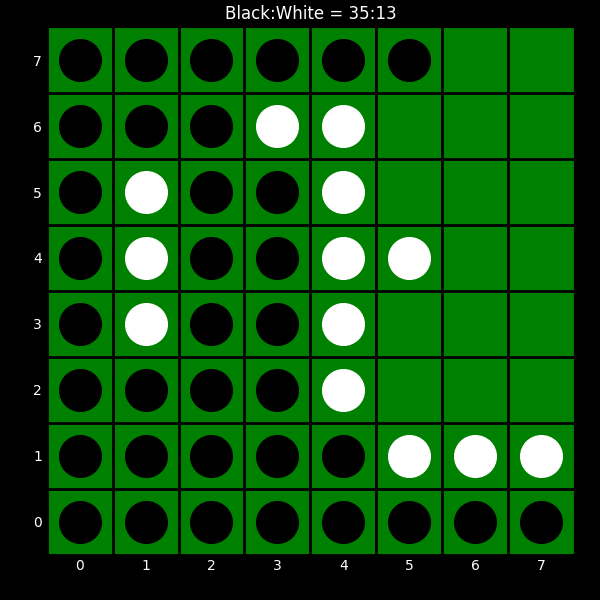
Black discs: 35
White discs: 13